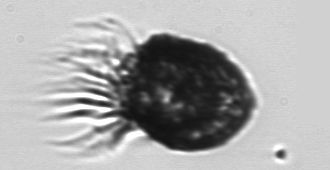
Label: Stenosemella_pacifica